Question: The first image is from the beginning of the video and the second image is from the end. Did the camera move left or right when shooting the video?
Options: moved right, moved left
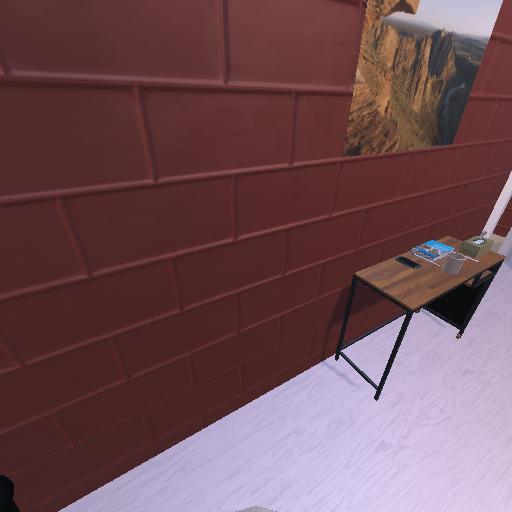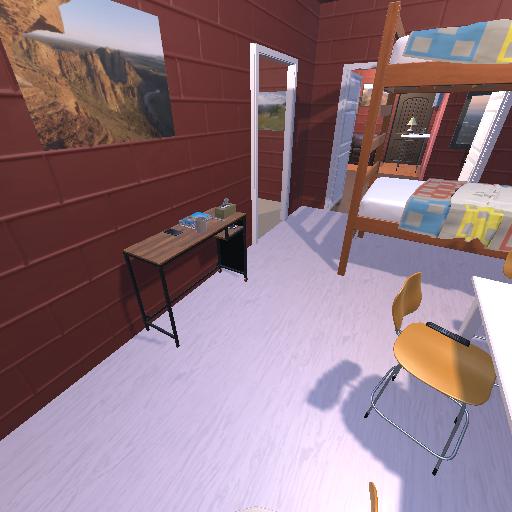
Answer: moved right